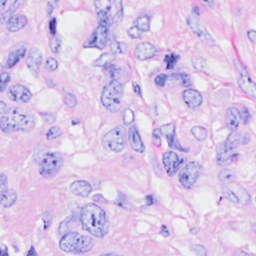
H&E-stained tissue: Breast